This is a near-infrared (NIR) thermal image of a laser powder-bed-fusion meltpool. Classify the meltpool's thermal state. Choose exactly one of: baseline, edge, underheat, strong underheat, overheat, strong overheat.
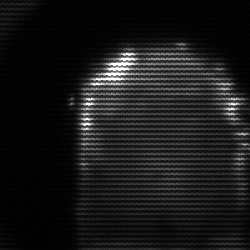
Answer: baseline